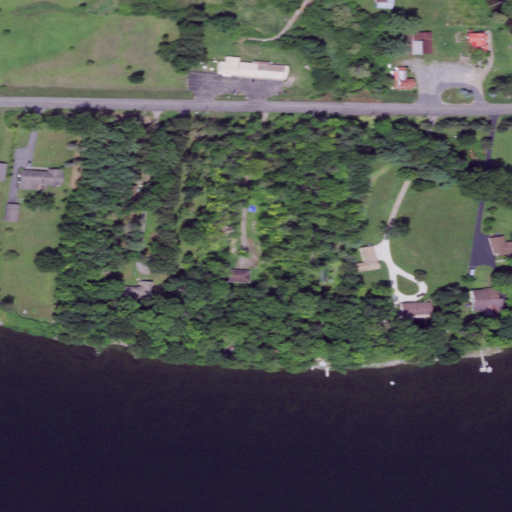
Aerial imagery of cape in New York named Bernhard Point containing deciduous forest, open water, pasture, woody wetlands, low intensity development, open development, medium intensity development, shrub, high intensity development, grassland, mixed forest, and herbaceous wetlands